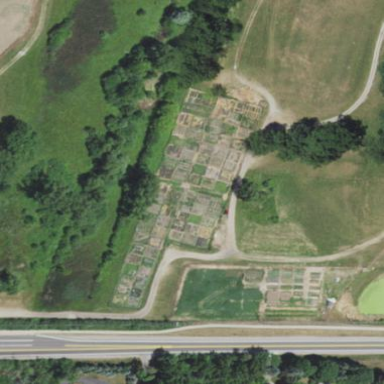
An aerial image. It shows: Area designated for allotments.